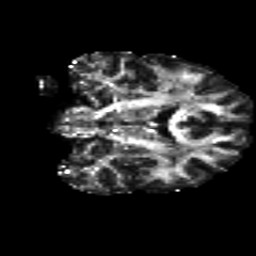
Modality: FA
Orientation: coronal
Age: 24
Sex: male
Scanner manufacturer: siemens
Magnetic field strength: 3 T
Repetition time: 8.8 s
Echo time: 0.085 s